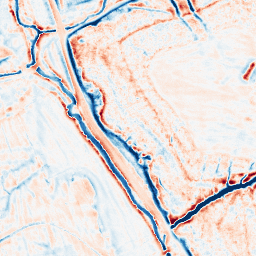
Category: edge_preserving
Decomposition family: bilateral
Decomposition parameters: d: 15
sigma_color: 100
sigma_space: 100
Upsampling method: bicubic
Upsampling parameters: scale: 8
Upsampling scale: 8